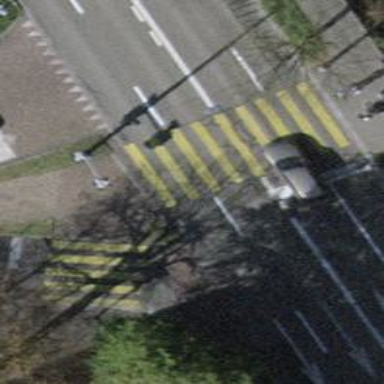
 there are traffic signals and zebra crossing."